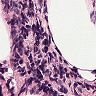
Metastatic tissue present: no